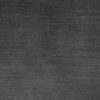
Atmospheric dust classification: dusty